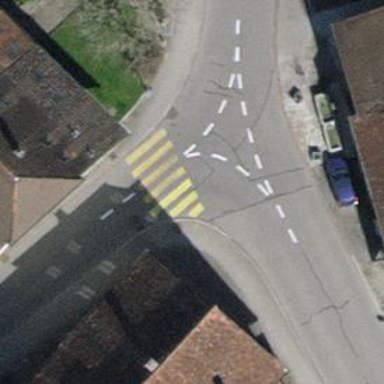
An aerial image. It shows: Zebra crossing on the road.